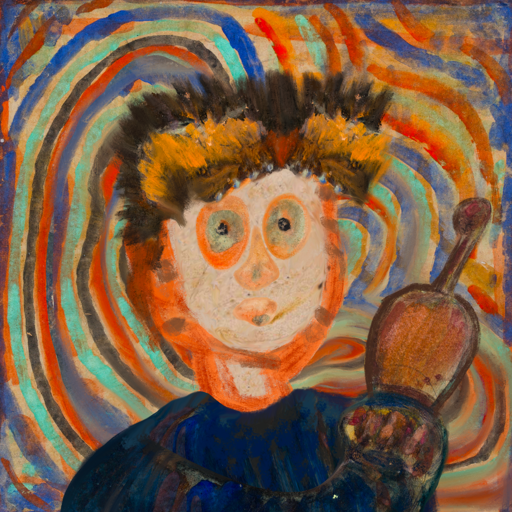
Background: Sisters, Head And Neck Front: Rupkatha, Face Front: Childish, Bust: Pipe, Hair Front: Blank, Head Accessory: Gypsy_Queen, Second Necklace: Blank, Necklace: Blank, Baby: Blank